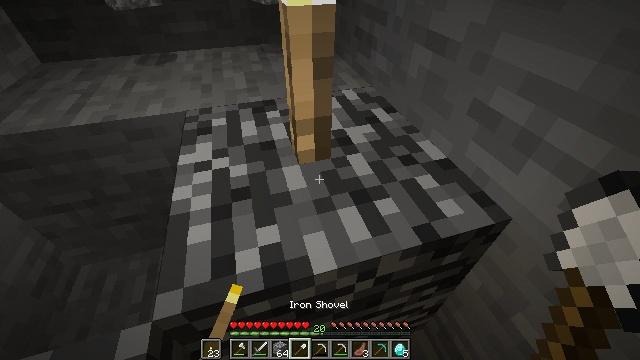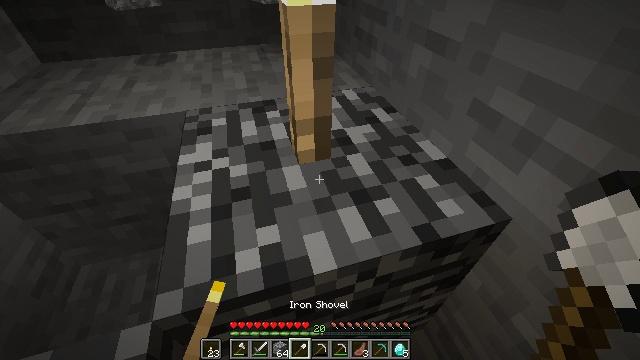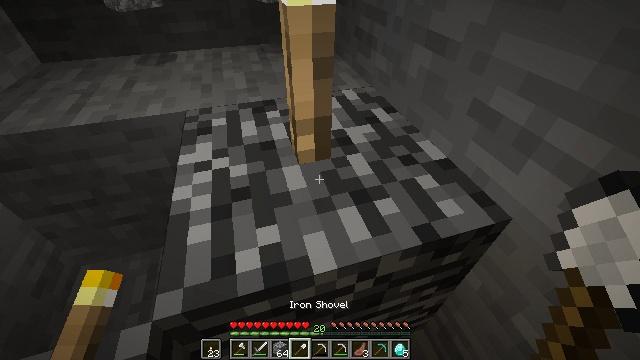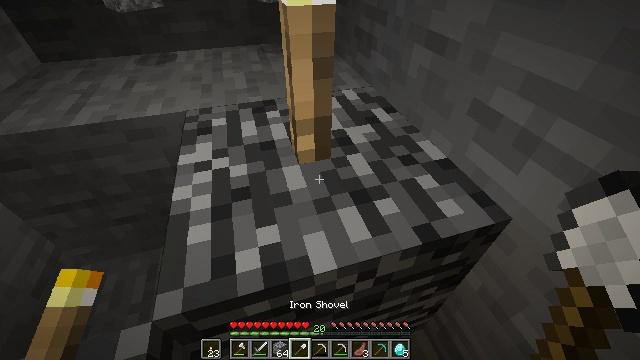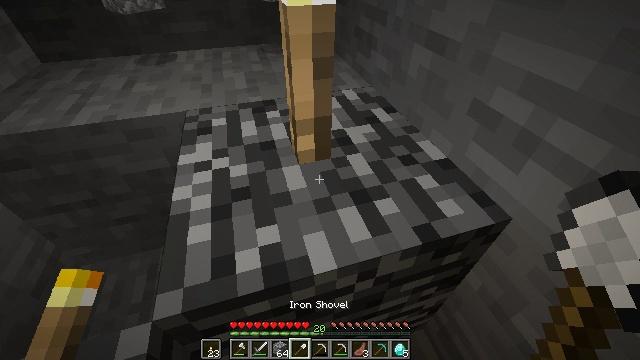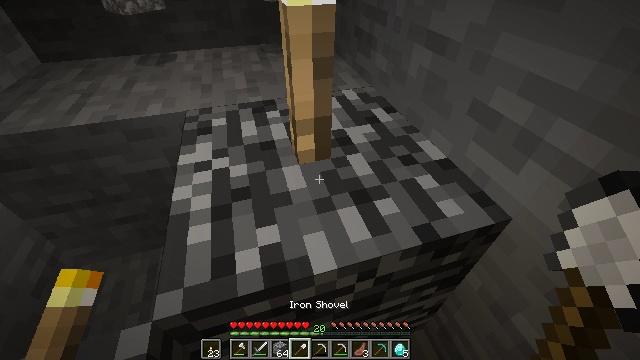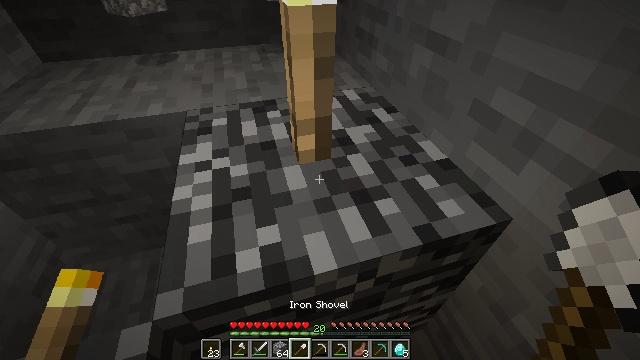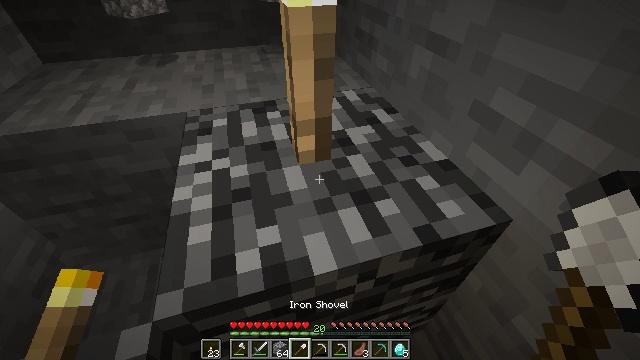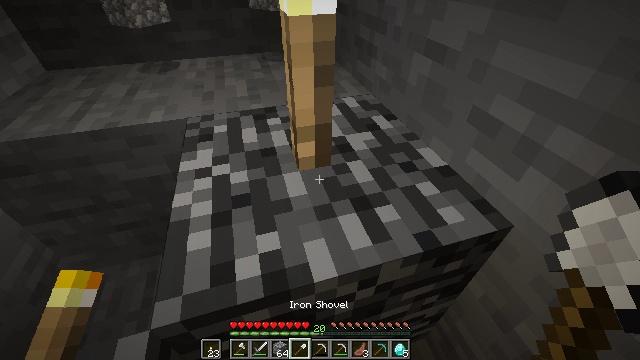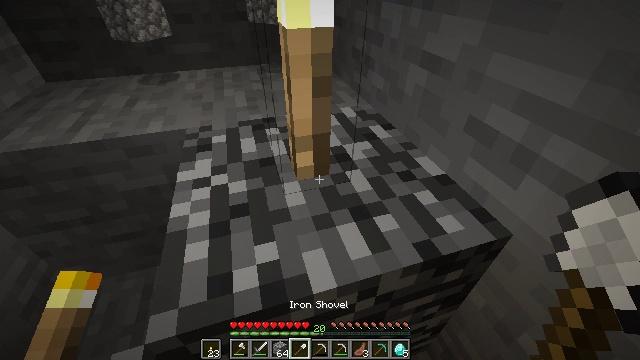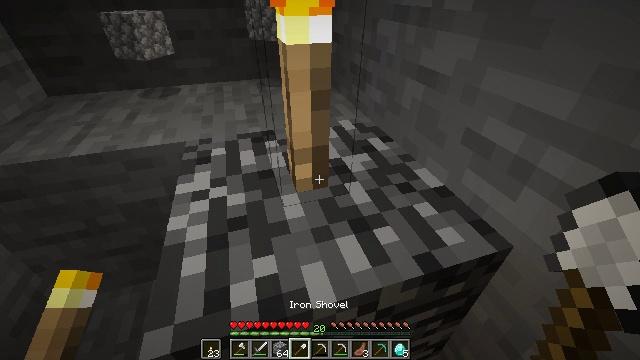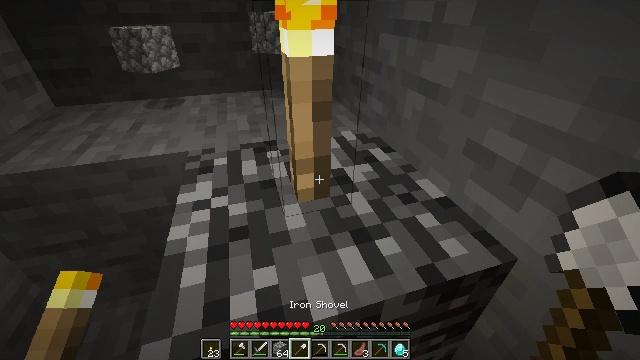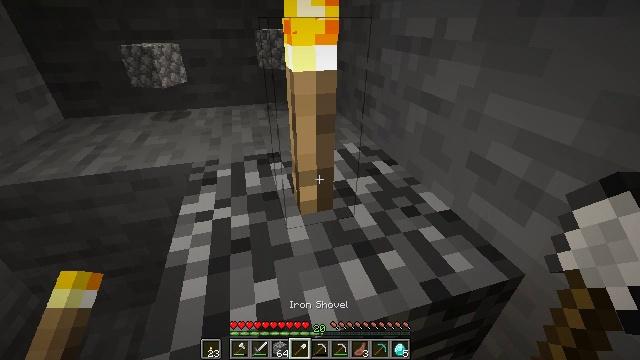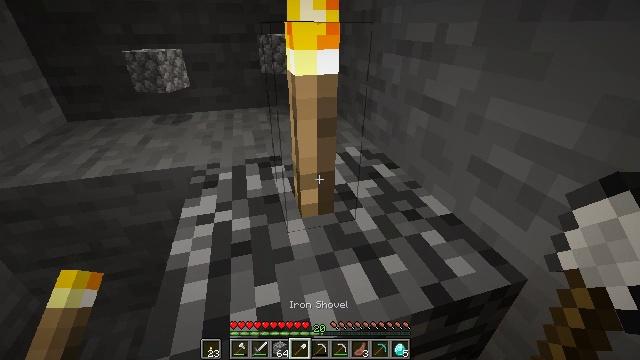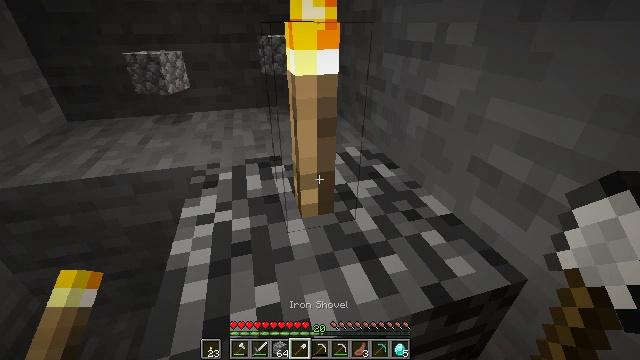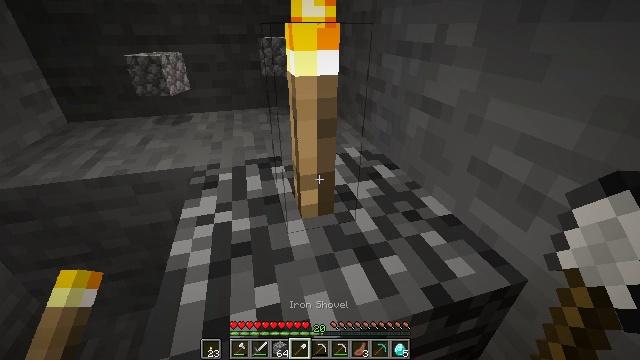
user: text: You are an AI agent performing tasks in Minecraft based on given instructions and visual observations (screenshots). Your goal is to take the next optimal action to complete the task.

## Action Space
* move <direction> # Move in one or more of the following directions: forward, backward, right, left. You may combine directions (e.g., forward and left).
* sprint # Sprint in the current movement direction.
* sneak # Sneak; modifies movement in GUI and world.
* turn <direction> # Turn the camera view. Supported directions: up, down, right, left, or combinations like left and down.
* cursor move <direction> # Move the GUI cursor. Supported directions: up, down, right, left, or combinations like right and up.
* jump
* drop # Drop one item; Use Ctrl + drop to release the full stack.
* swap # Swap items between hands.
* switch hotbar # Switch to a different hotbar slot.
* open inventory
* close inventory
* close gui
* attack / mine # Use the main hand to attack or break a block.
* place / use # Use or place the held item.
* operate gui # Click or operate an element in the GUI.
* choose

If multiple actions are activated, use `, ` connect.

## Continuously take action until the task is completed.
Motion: motion action
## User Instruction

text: Mine the torch on the wall.
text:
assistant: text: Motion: use / place
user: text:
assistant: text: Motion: use / place
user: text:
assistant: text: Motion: use / place
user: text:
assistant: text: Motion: no_op
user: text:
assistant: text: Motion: no_op
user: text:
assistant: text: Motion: no_op
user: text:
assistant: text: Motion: no_op
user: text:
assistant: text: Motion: turn up
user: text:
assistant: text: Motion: turn up
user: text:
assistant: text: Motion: turn up
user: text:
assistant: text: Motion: turn up
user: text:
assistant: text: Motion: turn up
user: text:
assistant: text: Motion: no_op
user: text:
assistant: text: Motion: no_op
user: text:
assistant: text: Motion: no_op
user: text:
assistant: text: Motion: no_op
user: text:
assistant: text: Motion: no_op
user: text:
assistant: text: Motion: attack / mine
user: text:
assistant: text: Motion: attack / mine
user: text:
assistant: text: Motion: attack / mine
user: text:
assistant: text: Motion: attack / mine
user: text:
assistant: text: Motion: attack / mine
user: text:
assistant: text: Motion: attack / mine